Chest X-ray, AP view. Patient: 6 years old, sex M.
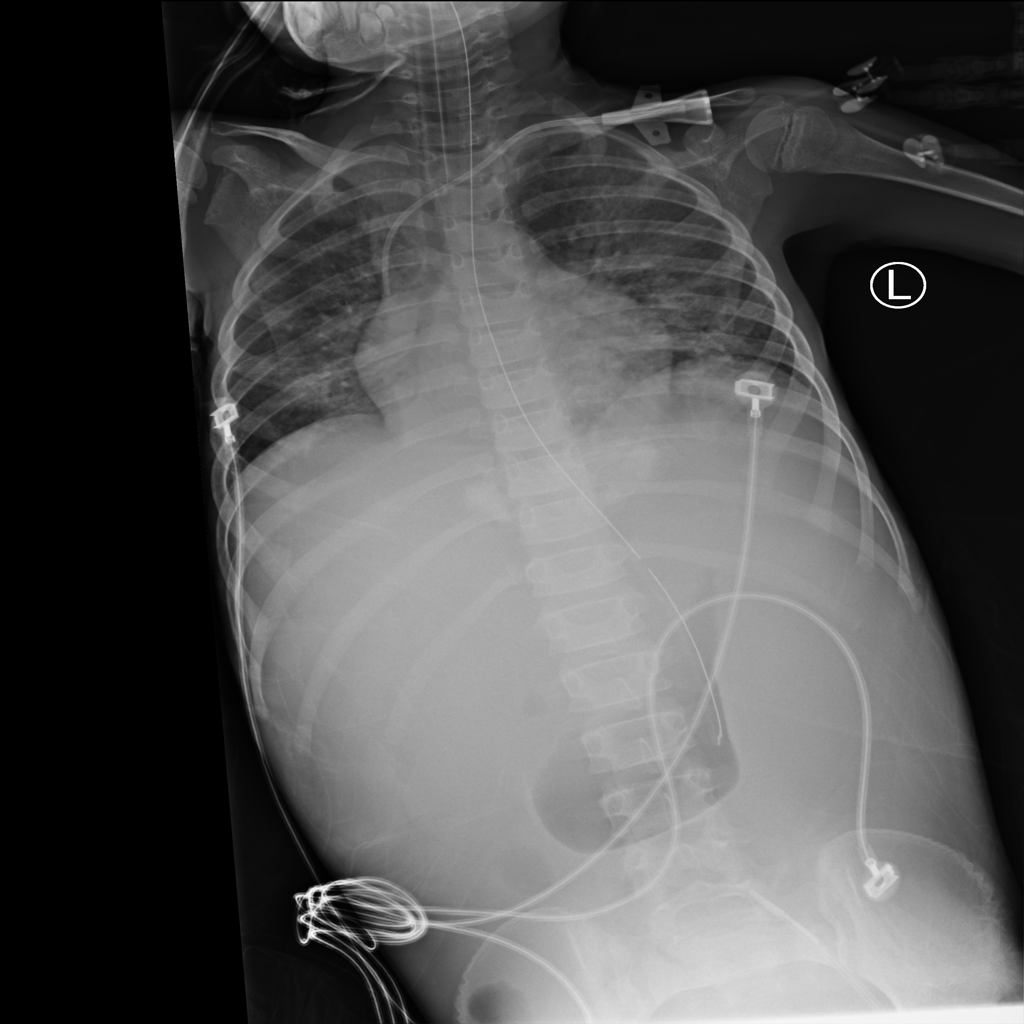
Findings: Infiltration